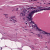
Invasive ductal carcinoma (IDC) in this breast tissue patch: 0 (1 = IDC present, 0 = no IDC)